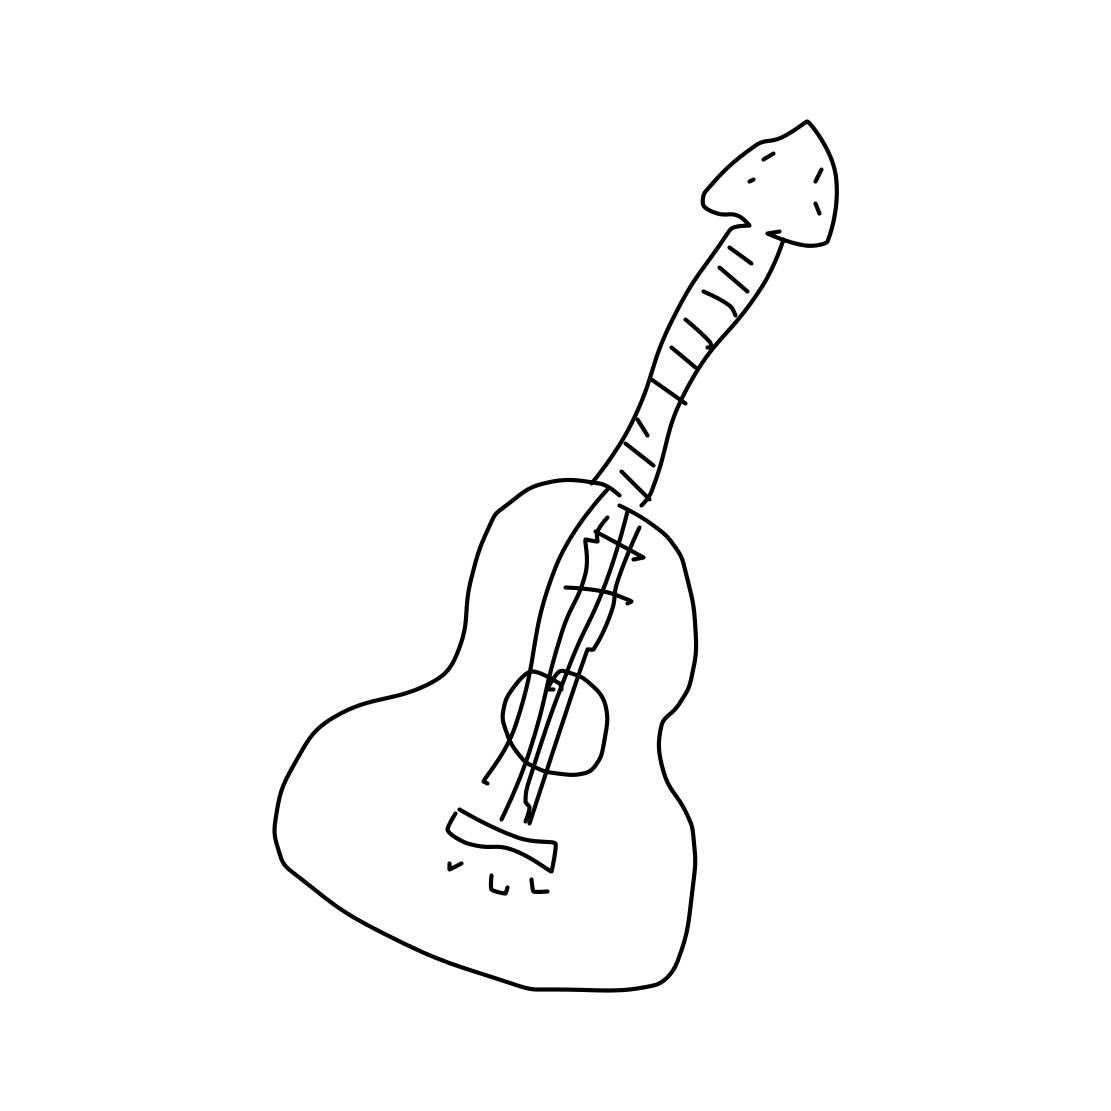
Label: guitar